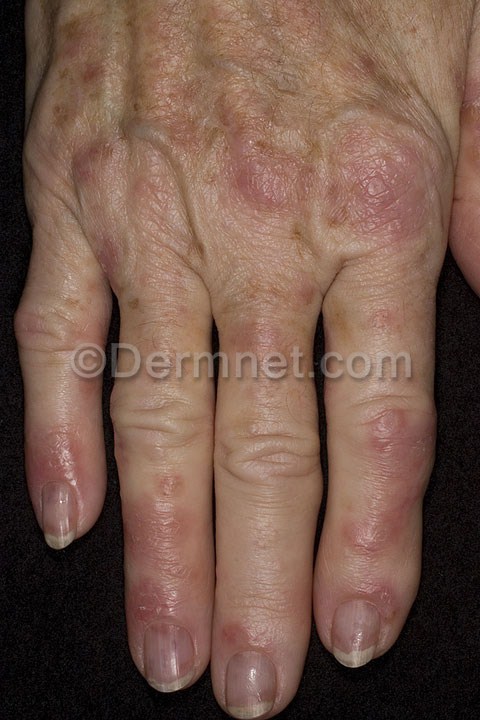
Disease: Psoriasis pictures Lichen Planus and related diseases